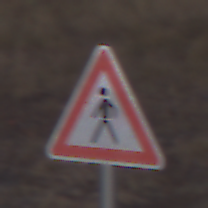
Verkehrszeichen: FussgaengerRechts
Umgebung: Outdoor, Nature
Tageszeit: MorningAfternoon
Wetter: PartlyCloudy
Licht: Natural
Jahreszeit: NotSpecified
Kontrast: HighContrast